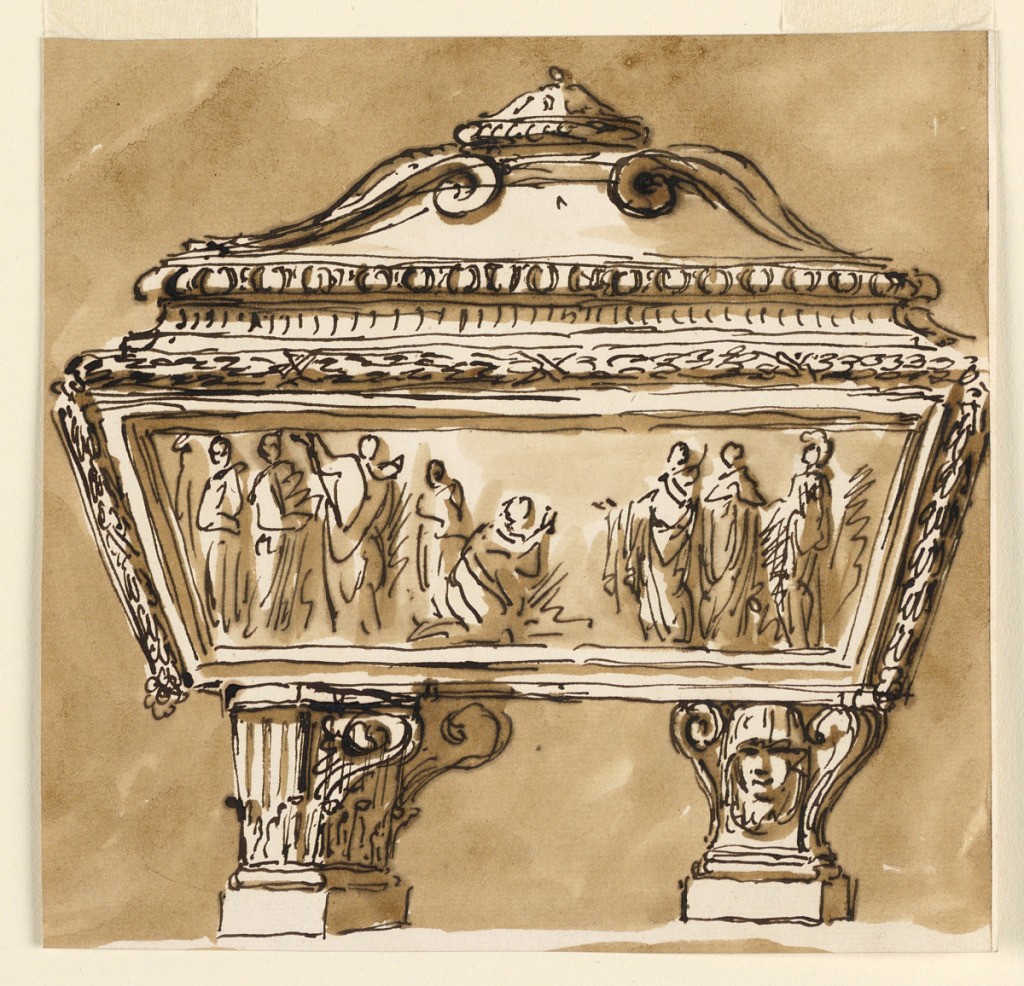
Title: Design for a Sarcophagus
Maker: Giuseppe Barberi, Italian, 1746–1809
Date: ca. 1780
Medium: Pen and brown ink, brush and brown wash on lined off-white laid paper
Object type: Drawing
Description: The sides of the body have a trapezoidal form. Two alternative suggestions are made for the supports: brackets springing from a short gaine, at left, feet with a female's head at right. An antique scene is represented at the front. Colored background at he lower edge is part of the coloring of -1400.